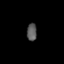
Tissue: lung
Cell type: T cells
Senescence score: 0.2107
Nuclear area (px): 170
Mean DAPI intensity: 88.594